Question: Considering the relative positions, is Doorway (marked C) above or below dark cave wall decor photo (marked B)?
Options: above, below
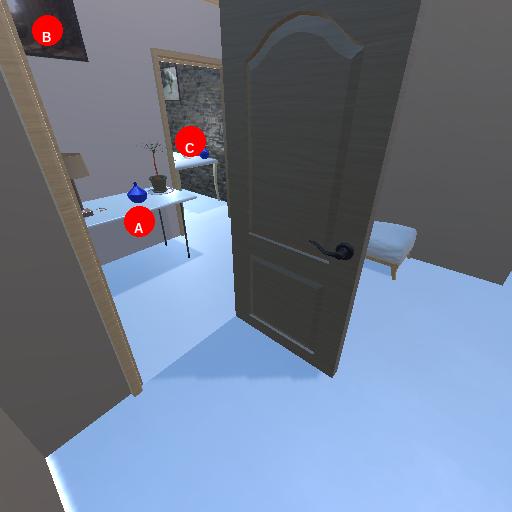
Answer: above